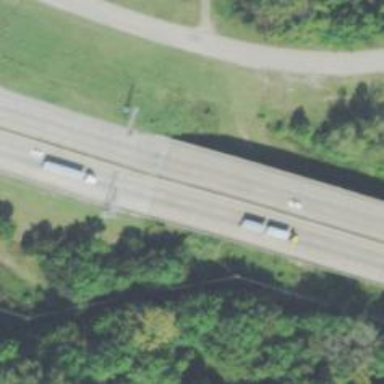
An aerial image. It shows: Beam-structured bridge on motorway.